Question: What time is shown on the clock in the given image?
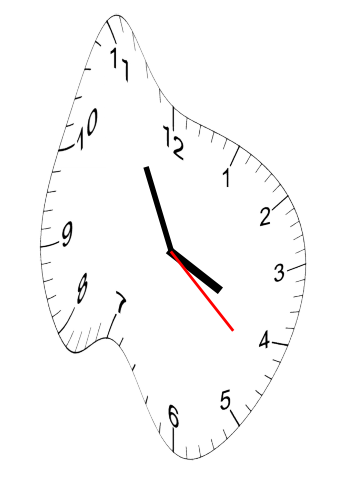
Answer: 03:55:22